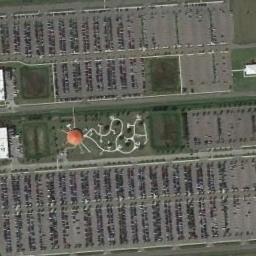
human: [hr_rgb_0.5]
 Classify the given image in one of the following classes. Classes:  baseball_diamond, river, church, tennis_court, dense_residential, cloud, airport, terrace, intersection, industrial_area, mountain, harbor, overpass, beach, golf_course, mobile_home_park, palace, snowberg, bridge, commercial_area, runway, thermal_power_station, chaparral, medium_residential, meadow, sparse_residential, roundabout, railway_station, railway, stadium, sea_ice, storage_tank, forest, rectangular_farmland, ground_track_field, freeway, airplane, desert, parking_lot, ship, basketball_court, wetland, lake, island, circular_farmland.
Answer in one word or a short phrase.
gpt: parking_lot